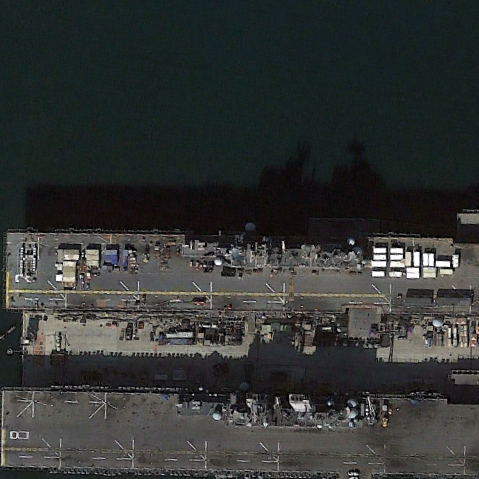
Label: Wasp-class_assault_ship